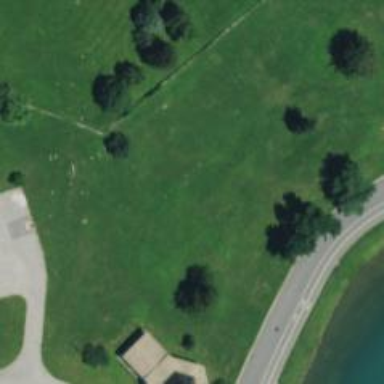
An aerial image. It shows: Disc golf basket.